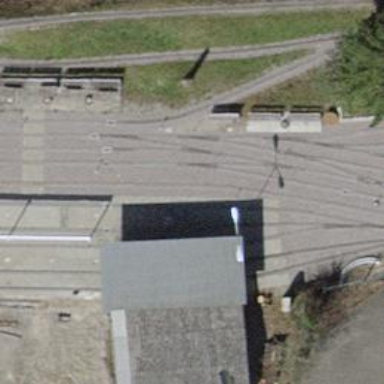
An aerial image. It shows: Miniature railway.